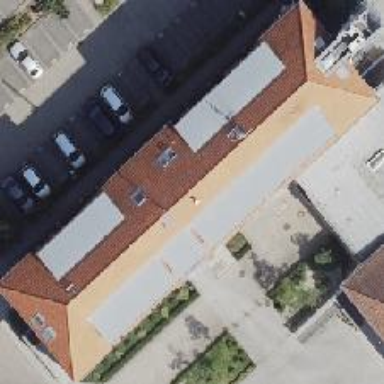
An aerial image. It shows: Office building with hipped roof.